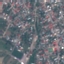
Land use / land cover: Residential